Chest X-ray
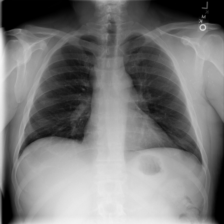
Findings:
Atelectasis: negative
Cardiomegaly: negative
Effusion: negative
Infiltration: negative
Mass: negative
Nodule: negative
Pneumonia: negative
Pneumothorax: negative
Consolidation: negative
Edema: negative
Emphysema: negative
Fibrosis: negative
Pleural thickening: negative
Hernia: negative